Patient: sex M, age 46
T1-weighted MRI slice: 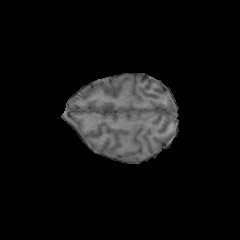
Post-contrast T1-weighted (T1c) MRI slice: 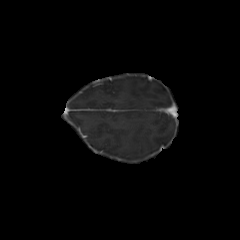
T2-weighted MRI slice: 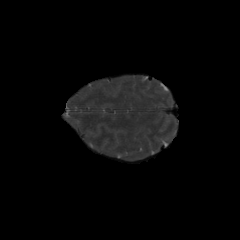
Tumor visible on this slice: no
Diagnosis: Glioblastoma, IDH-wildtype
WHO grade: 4